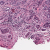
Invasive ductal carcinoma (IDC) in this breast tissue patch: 0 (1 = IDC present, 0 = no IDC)